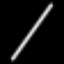
Label: pencil